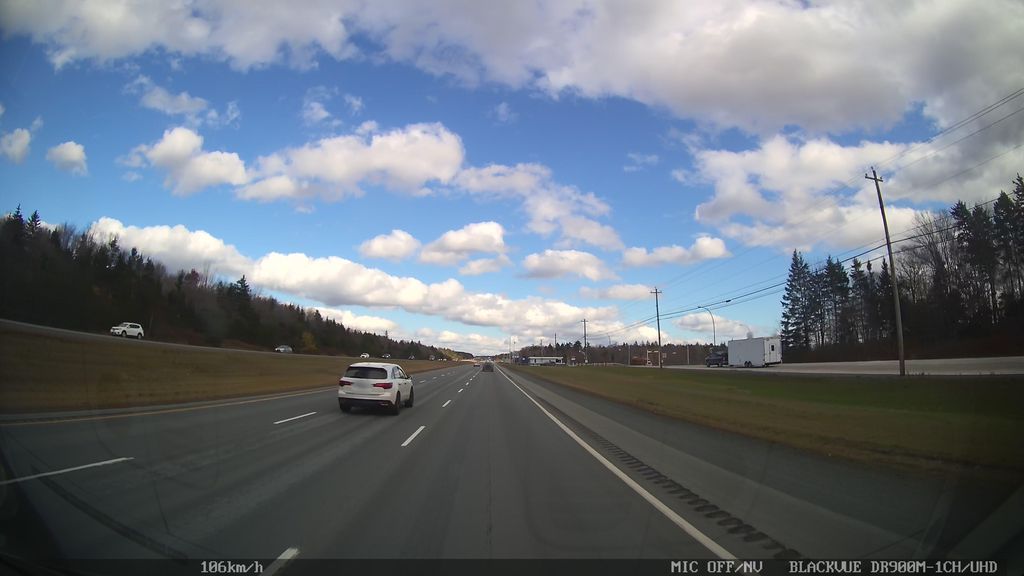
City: halifax